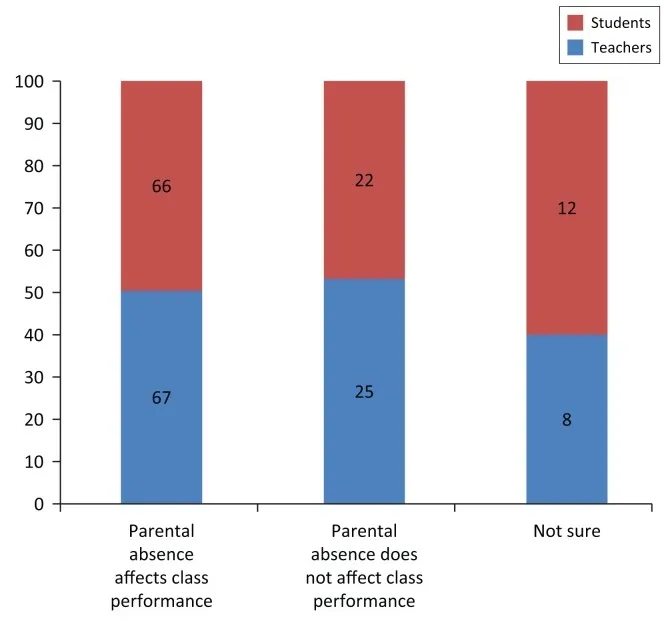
Parental migration and students' class performance.
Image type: chart (chart)